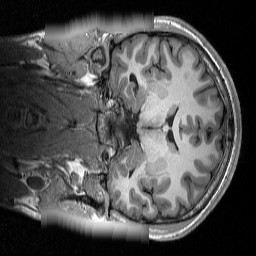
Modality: T1w
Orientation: coronal